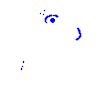
Particle: kaon